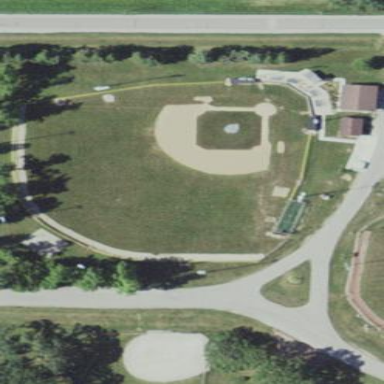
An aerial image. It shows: Baseball pitch for leisure land activities.